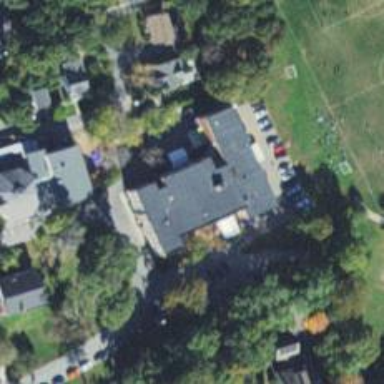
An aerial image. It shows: School.